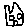
Label: house